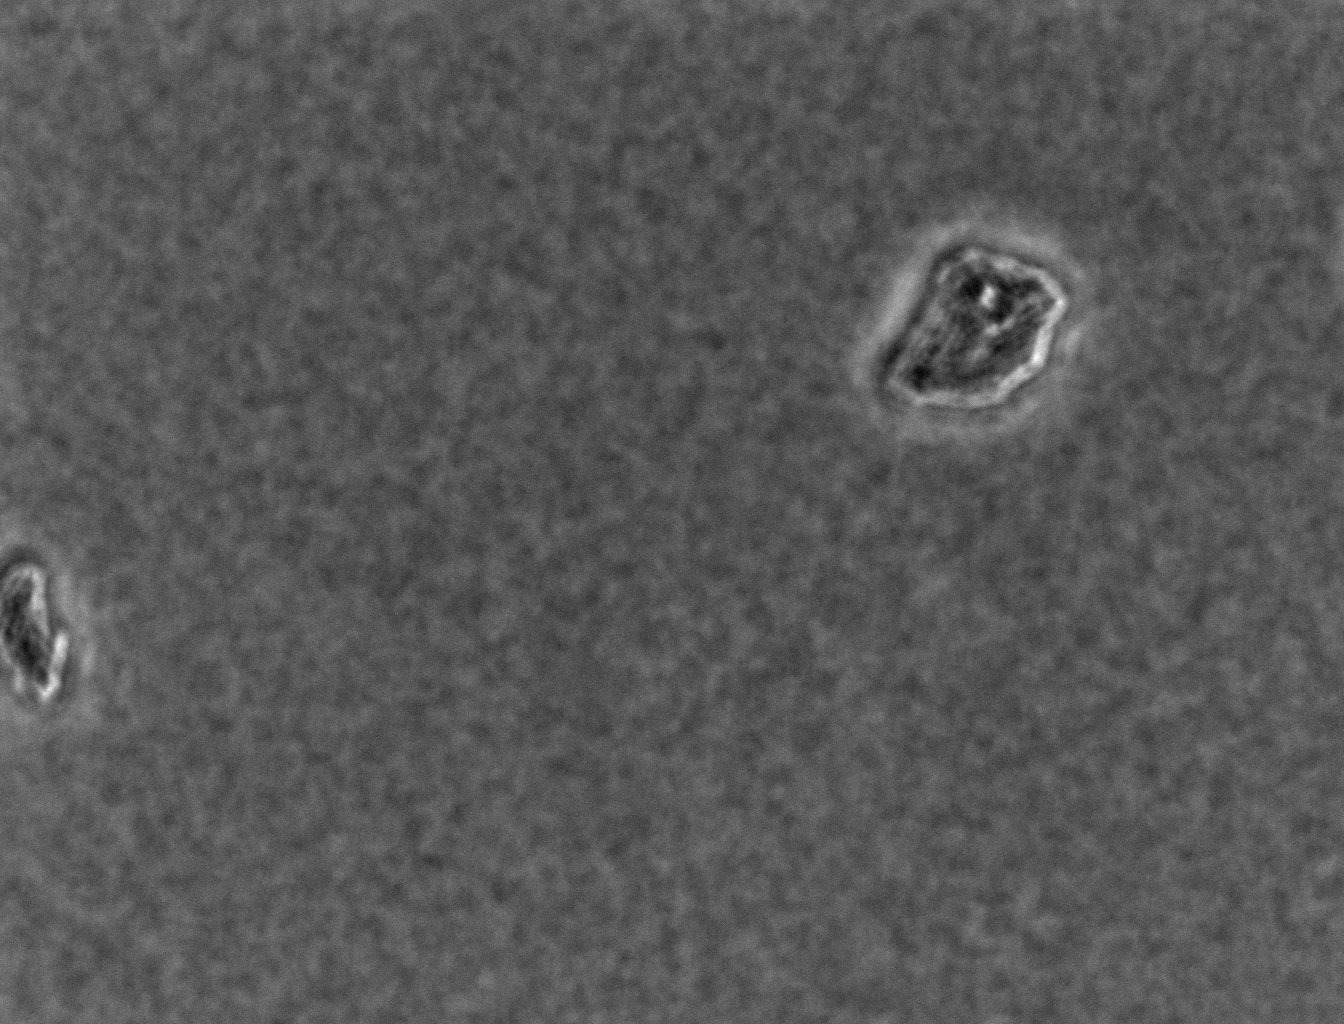
Defocused phase contrast microscopy, 60x objective, 3 h incubation